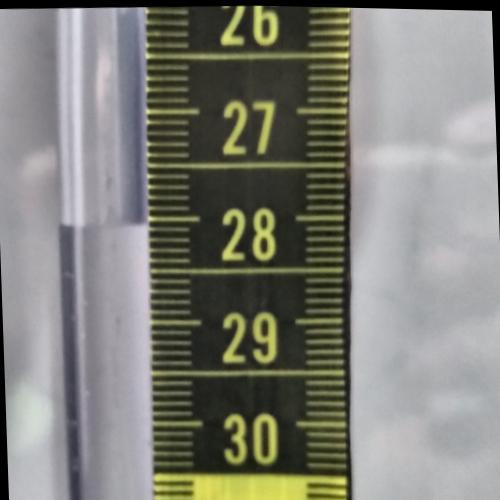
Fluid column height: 28.1 cm